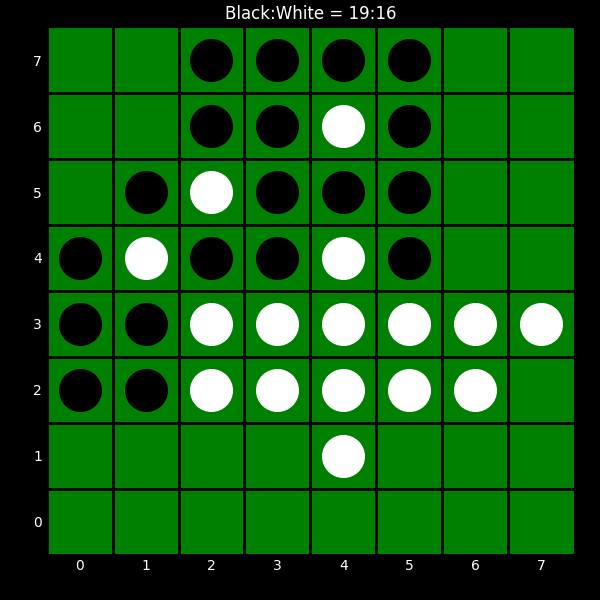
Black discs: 19
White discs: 16